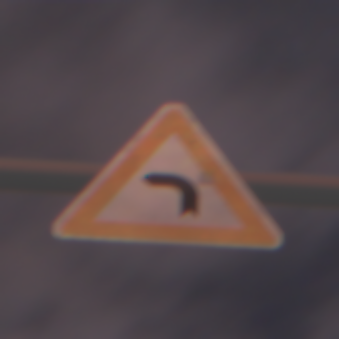
Verkehrszeichen: KurveLinks
Umgebung: Outdoor, Suburban
Tageszeit: Night
Wetter: PartlyCloudy
Licht: Artificial
Jahreszeit: NotSpecified
Kontrast: HighContrast